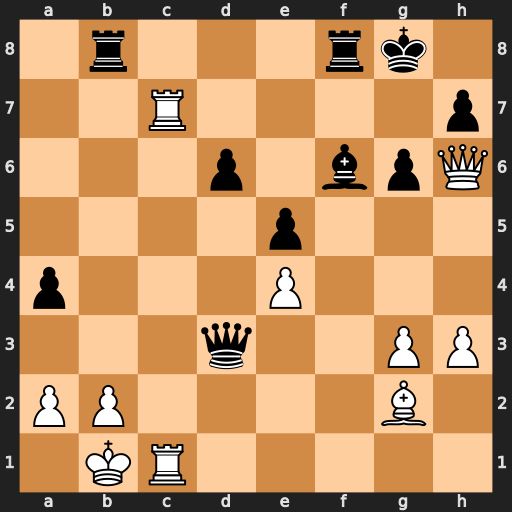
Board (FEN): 1r3rk1/2R4p/3p1bpQ/4p3/p3P3/3q2PP/PP4B1/1KR5
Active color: w
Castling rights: -
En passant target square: -
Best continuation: Ka1 Be7 Rxe7